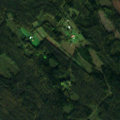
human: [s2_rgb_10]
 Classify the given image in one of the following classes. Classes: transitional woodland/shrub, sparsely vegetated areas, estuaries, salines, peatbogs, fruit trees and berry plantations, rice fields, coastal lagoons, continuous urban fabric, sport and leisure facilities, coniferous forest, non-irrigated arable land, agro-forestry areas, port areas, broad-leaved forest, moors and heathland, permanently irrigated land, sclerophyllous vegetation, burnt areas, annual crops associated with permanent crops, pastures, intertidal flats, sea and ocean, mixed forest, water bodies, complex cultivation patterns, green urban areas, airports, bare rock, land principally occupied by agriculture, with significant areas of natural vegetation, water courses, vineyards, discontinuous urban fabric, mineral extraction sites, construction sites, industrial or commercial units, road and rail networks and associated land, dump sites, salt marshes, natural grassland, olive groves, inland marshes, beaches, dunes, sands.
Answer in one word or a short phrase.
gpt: coniferous forest